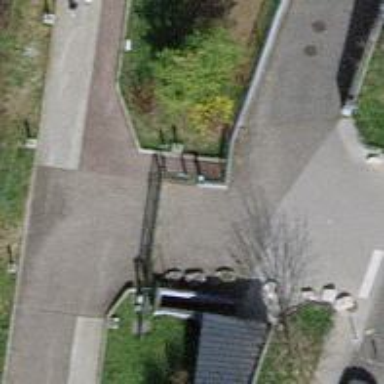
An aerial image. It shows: Sliding gate barrier.